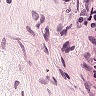
Metastatic tissue present: no